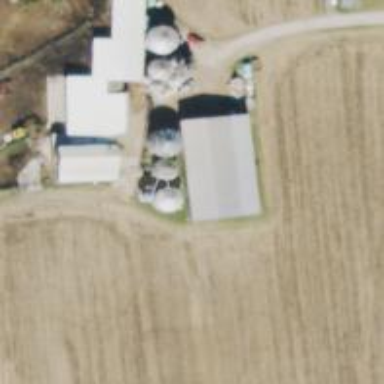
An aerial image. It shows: Silo.